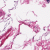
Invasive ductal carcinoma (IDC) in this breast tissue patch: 0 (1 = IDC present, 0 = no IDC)